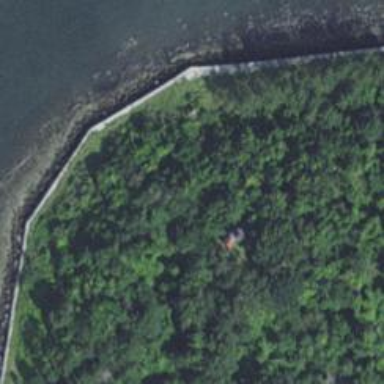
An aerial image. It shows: Lighthouse.